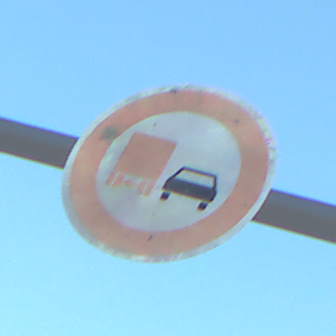
Verkehrszeichen: UeberholverbotKraftfahrzeuge
Umgebung: Outdoor, Nature
Tageszeit: SunriseSunset
Wetter: Clear
Licht: Natural
Jahreszeit: NotSpecified
Kontrast: HighContrast